Field crop: tomato
Growth stage: 2
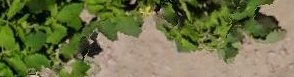
Species: tomato